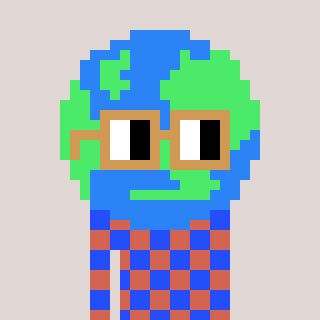
a pixel art character with square brown glasses, a earth-shaped head and a peachy-colored body on a warm background